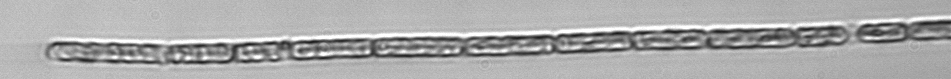
Label: Dactyliosolen_fragilissimus